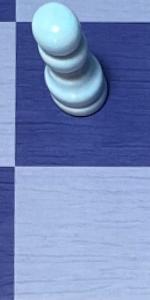
Label: Empty